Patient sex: M
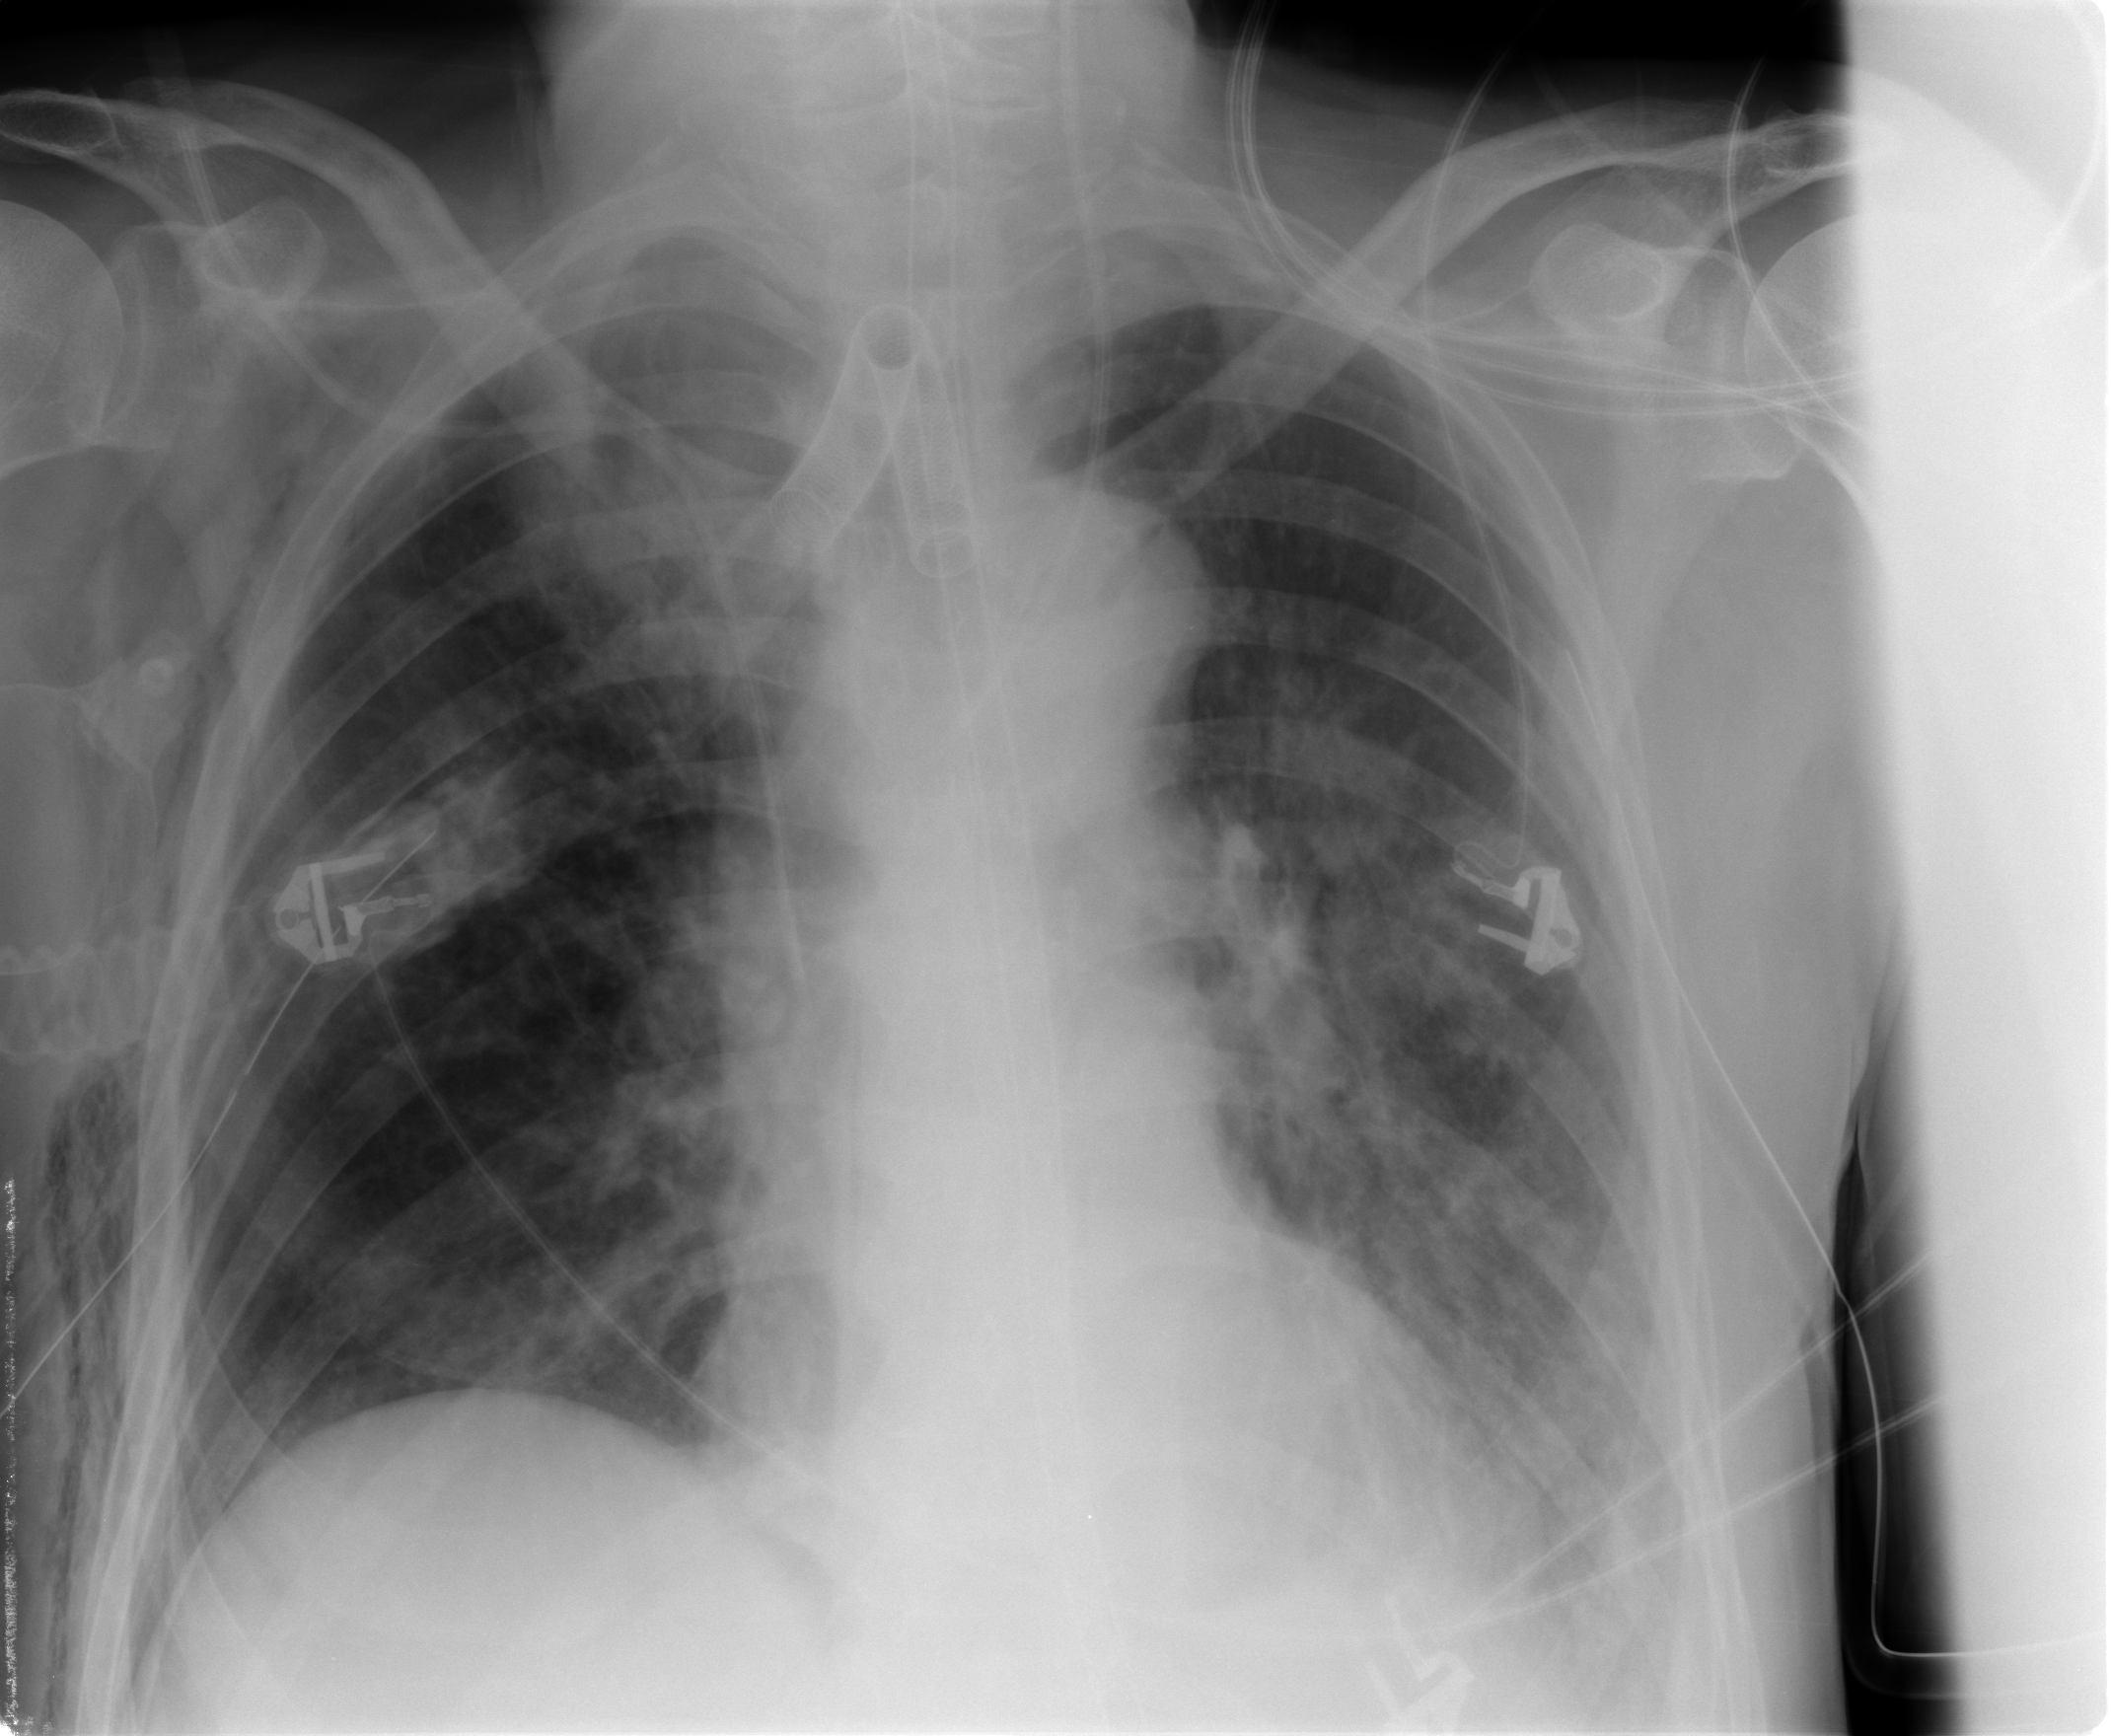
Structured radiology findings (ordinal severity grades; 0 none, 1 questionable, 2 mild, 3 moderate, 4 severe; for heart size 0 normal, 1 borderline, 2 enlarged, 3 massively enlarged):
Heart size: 0
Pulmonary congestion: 1
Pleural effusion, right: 0
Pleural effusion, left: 2
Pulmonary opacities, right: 0
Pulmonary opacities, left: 2
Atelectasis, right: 2
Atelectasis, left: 2